Question: I have written the running time based on my calculation in red color on the picture. But I don't know what would be for that IF statement as well as it's body's running time. Will that IF condition's running time would be 'n x n' ? Because each time in the inner loop, it would be evaluated. Isn't it? What about it's body's?

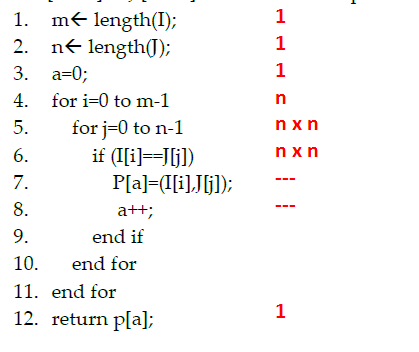
Answer: You need to take into account different parameters, and . The outermost loop executes times, and the inner loop executes times. The complexity, therefore, is th().
Note that the 'if'-statement and its body are executed in constant time.